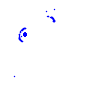
Particle: kaon